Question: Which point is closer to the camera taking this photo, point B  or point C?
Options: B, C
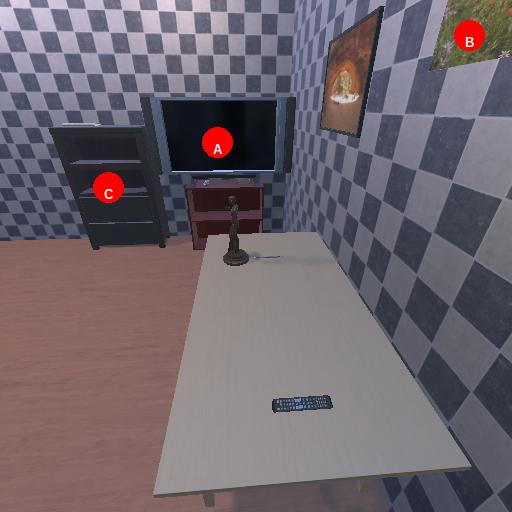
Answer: B